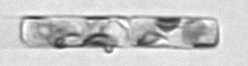
Label: Guinardia_delicatula